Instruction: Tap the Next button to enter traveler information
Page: cart
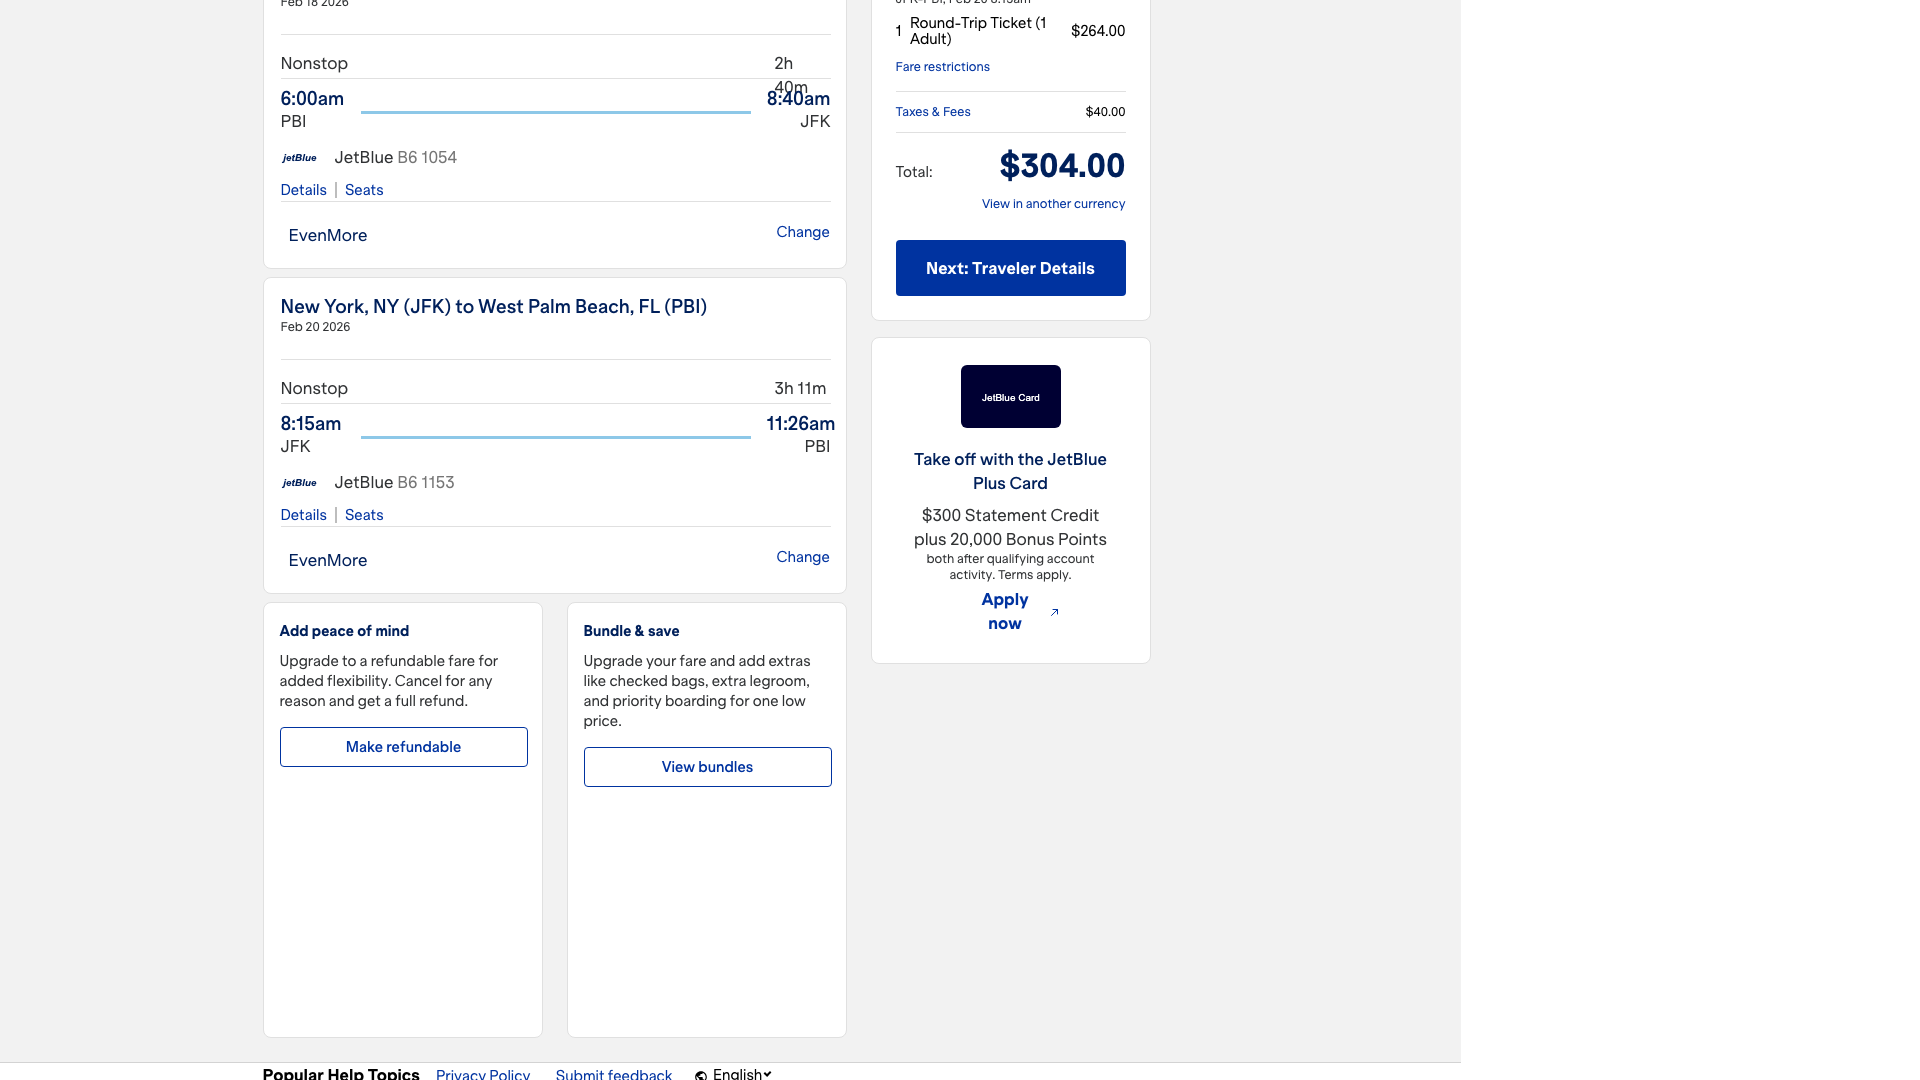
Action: click